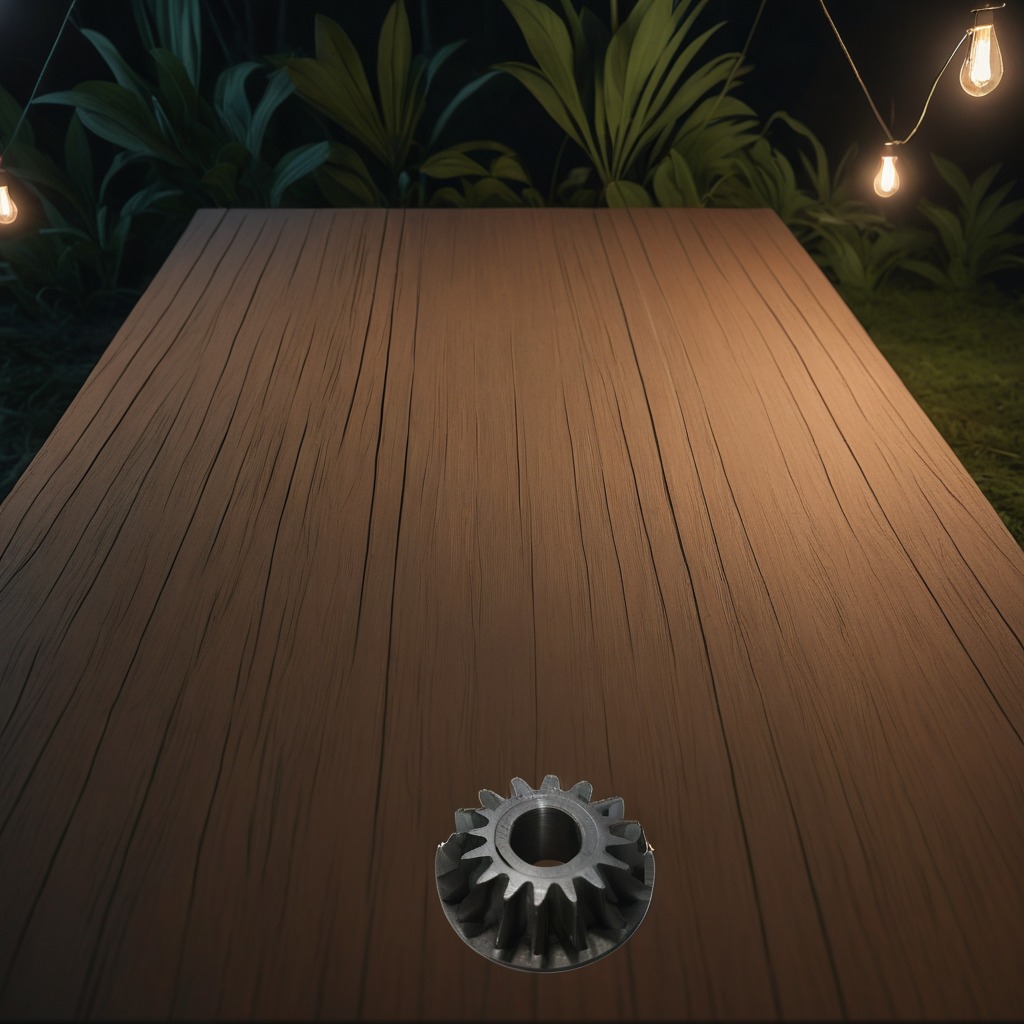
A steel gear with teeth is lying on the wooden table.